Interaction volume radius: 5 \u00c5
Interaction volume height: 15 \u00c5
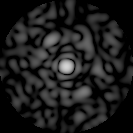
Disorder parameter: 0.8378